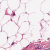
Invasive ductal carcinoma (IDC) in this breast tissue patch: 0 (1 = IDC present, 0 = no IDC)